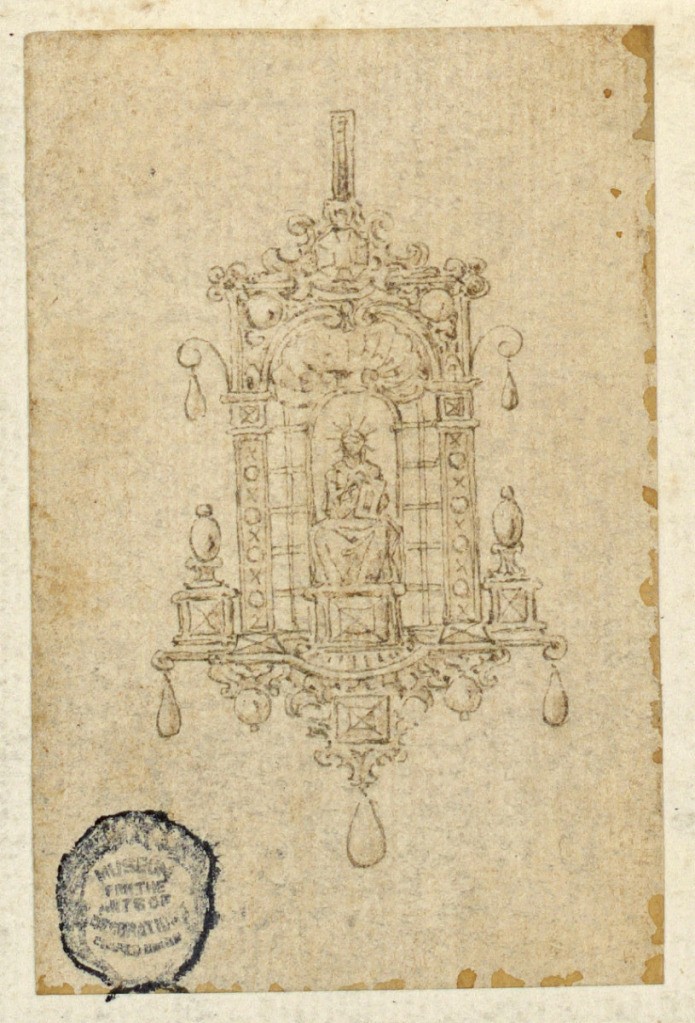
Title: Design for a Pendant with Sitting Woman with Book
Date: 16th century
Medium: Pen and ink, brush and sepia on paper
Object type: Drawing
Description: In a niche, a female is seated, supporting in her lap a book. Rays around her book. Below, three drops.